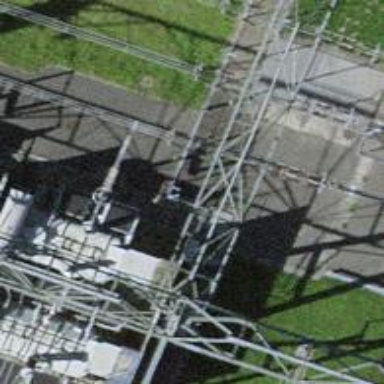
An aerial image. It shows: Power line in the image.